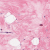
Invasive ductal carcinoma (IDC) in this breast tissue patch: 0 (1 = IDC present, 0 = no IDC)